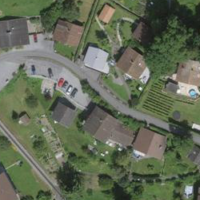
EUNIS habitat code: 55
Species observed at this site:
Cardamine pratensis